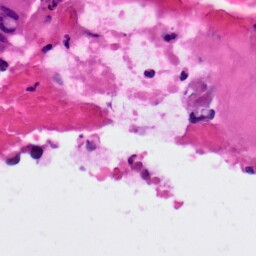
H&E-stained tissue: Colon